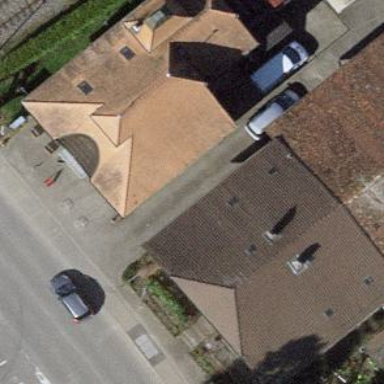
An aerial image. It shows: House with side-hipped roof shape.